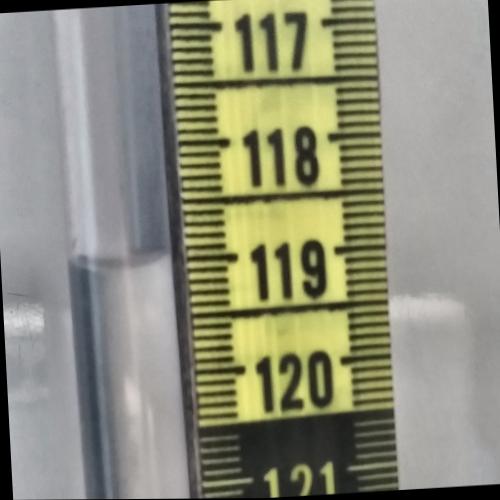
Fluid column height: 119.0 cm